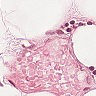
Metastatic tissue present: no